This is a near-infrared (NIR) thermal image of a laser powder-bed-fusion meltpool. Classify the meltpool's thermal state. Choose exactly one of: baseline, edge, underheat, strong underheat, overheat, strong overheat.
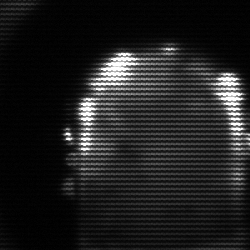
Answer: baseline